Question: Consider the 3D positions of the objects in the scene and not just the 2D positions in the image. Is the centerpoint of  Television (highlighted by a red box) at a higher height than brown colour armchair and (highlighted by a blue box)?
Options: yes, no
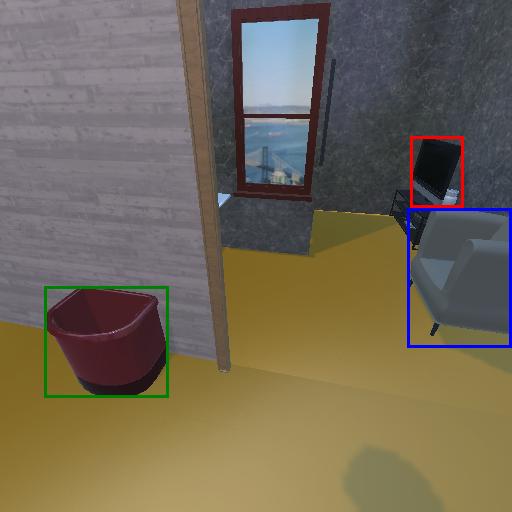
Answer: yes